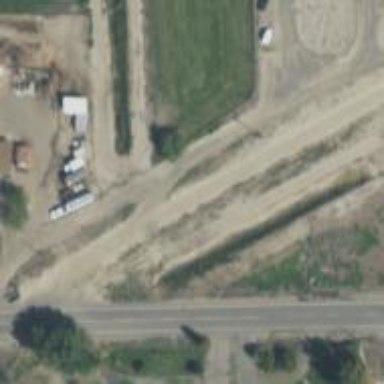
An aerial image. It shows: Driveway leading to service road.